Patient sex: F
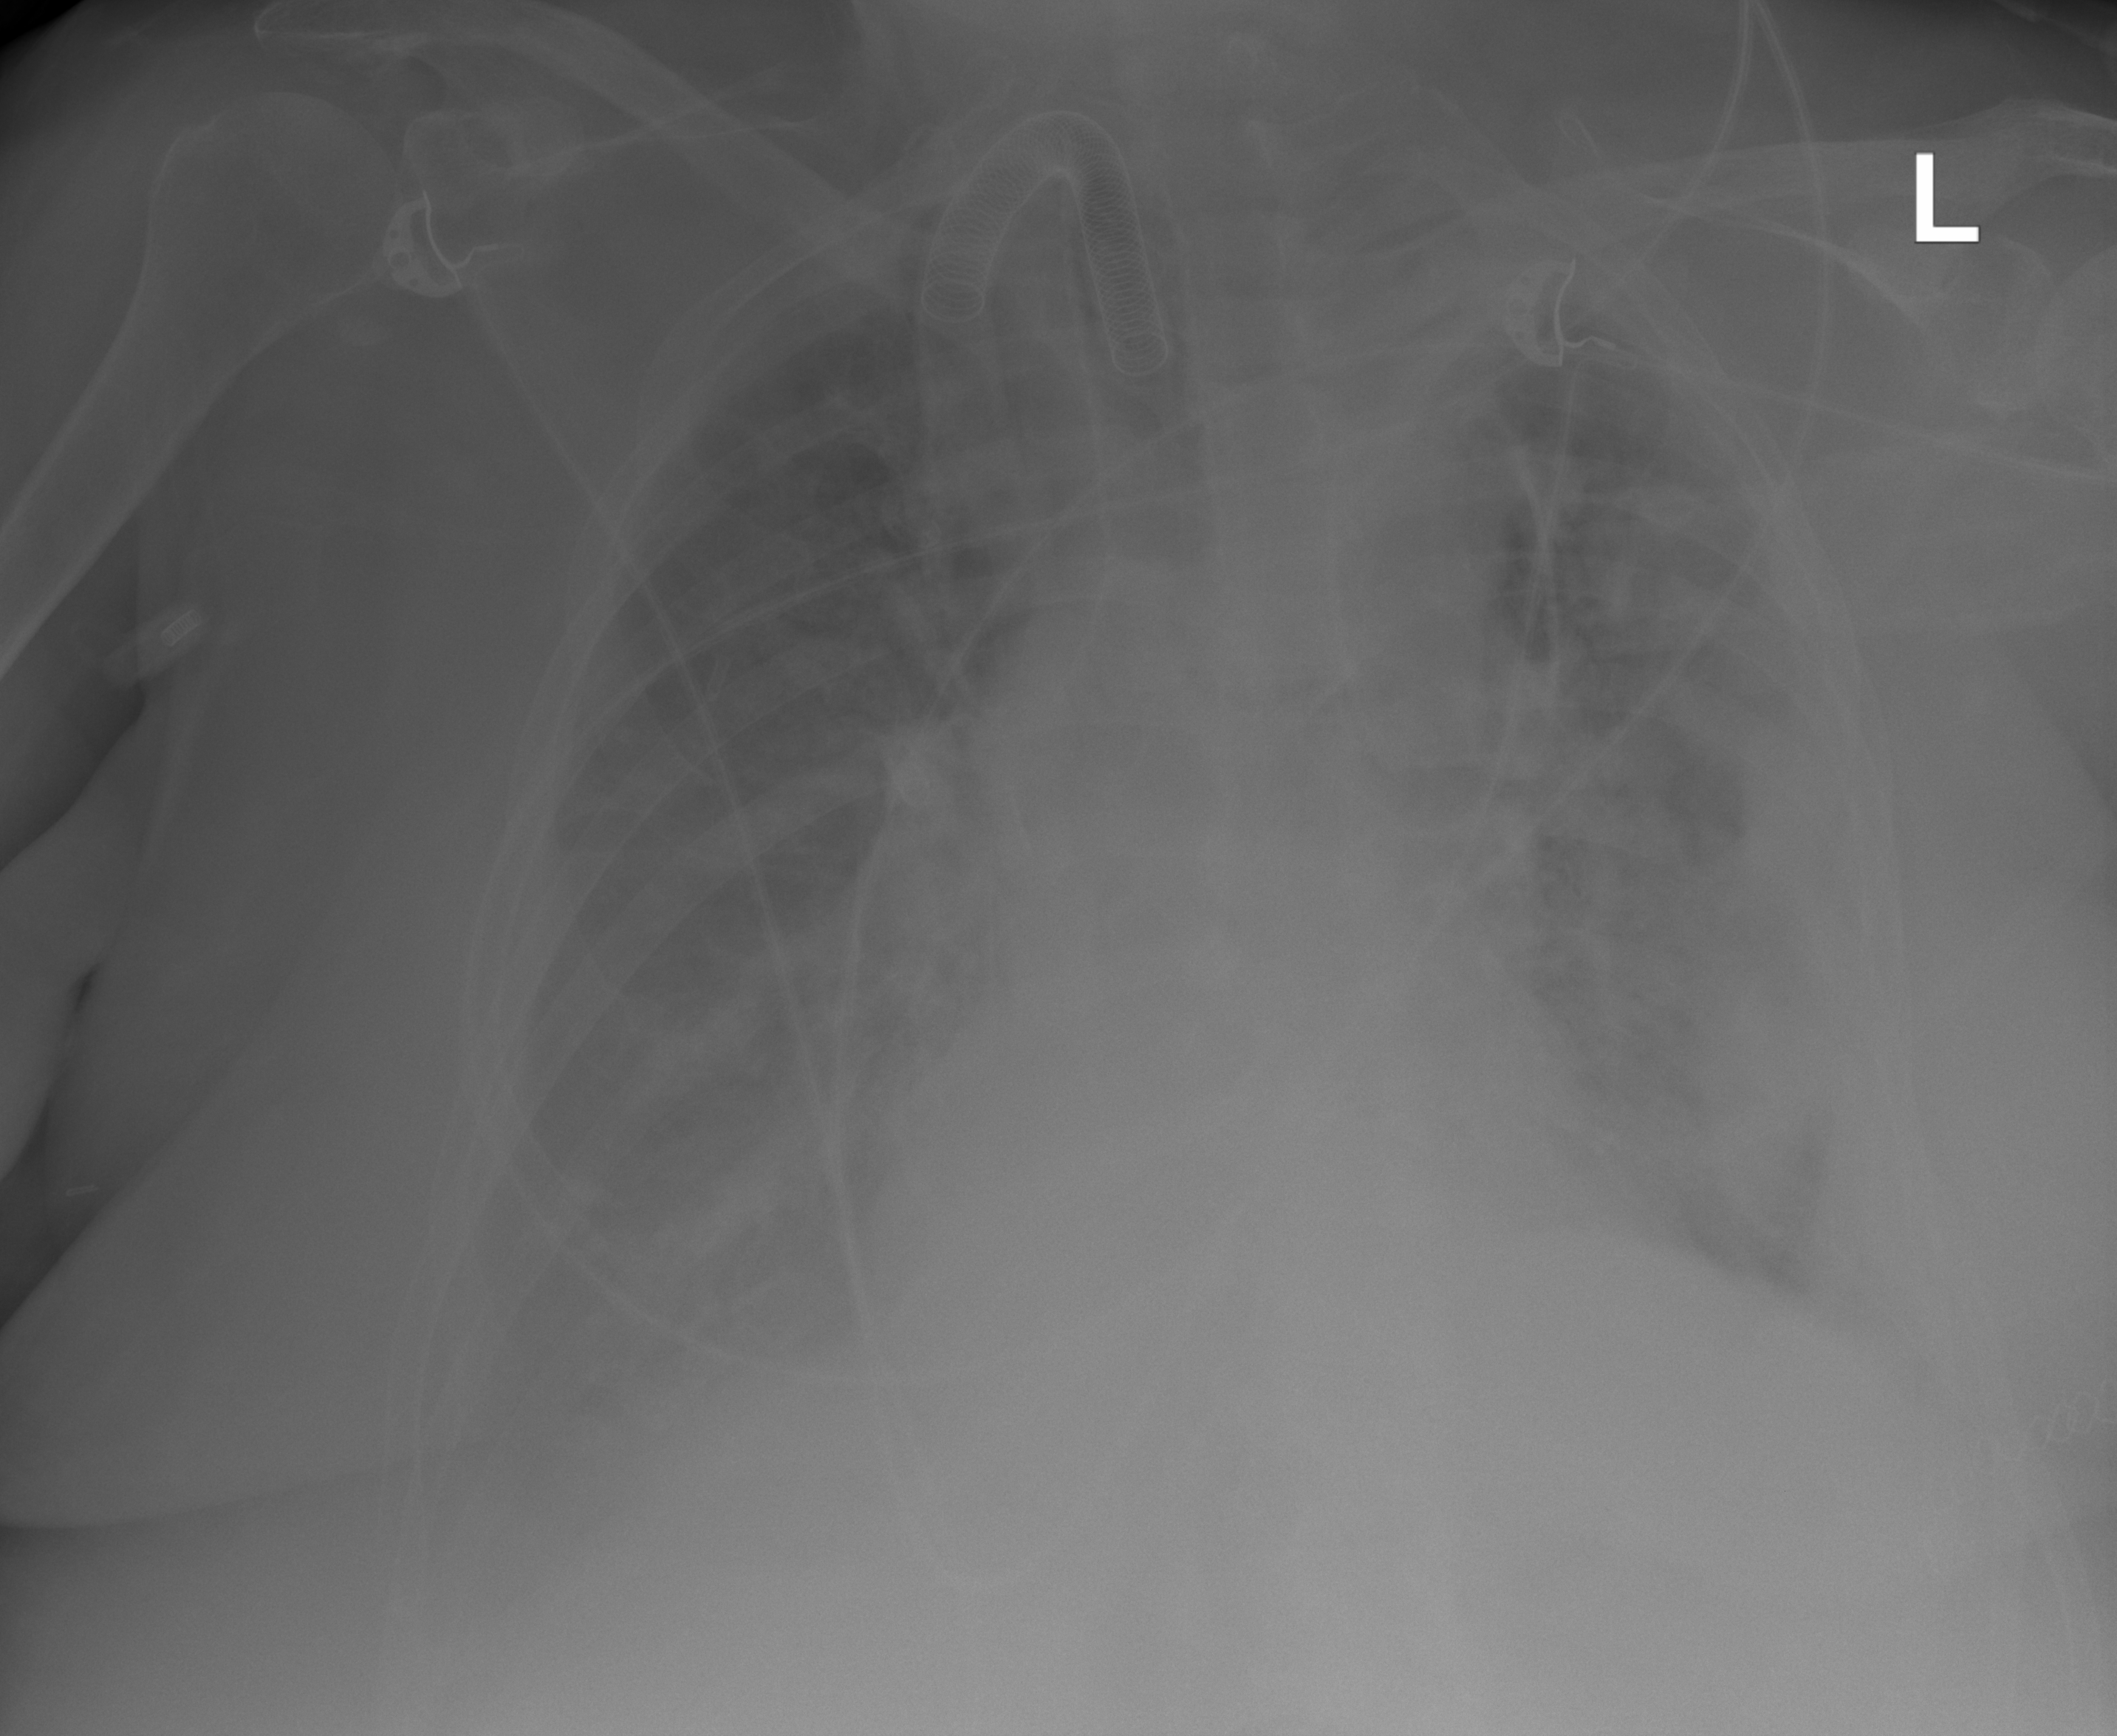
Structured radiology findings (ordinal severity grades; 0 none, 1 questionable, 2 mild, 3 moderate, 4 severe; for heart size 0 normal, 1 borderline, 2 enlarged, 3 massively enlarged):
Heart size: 2
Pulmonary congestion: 2
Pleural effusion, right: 2
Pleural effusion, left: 2
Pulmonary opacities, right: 2
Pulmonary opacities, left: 2
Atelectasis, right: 2
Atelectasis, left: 3